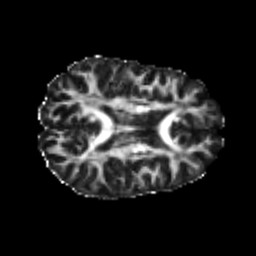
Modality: FA
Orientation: axial
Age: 21
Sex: female
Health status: healthy
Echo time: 0.074 s